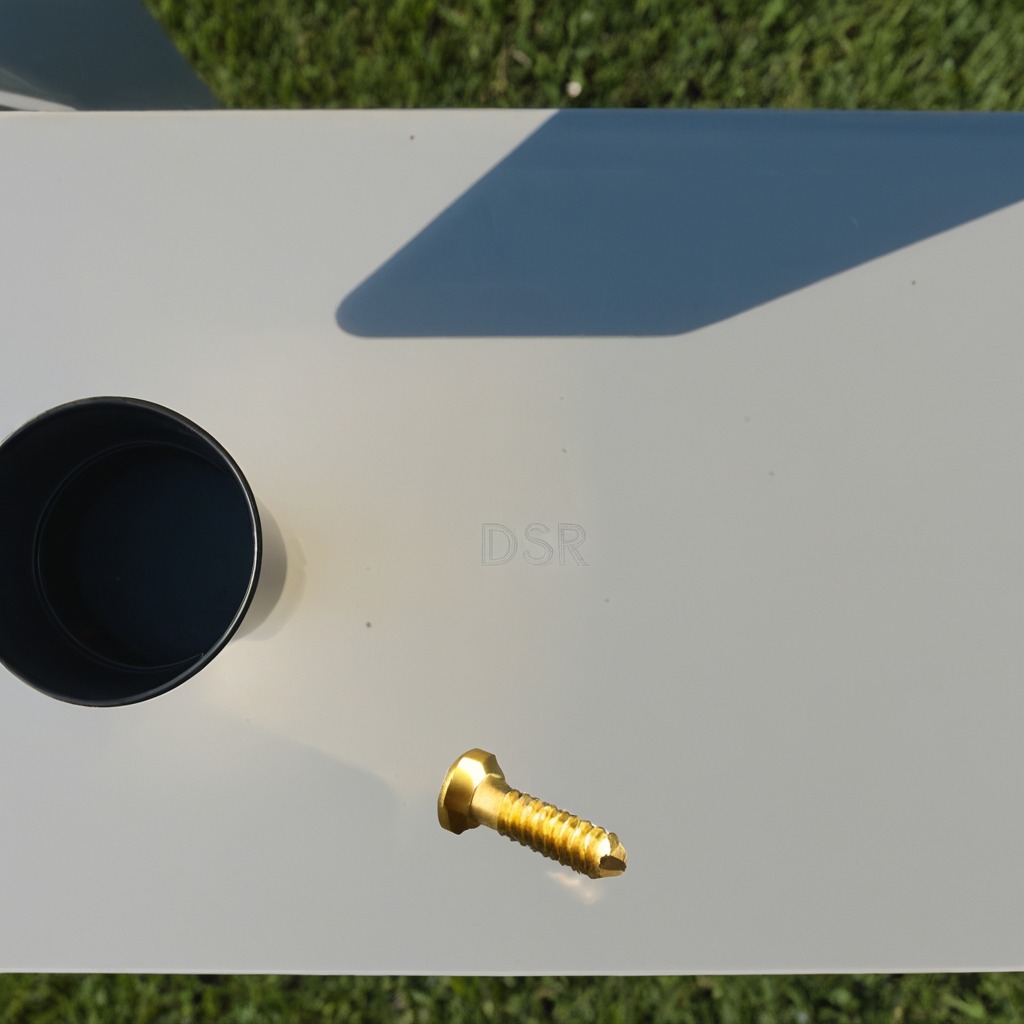
A metal screw is lying on the textured surface.